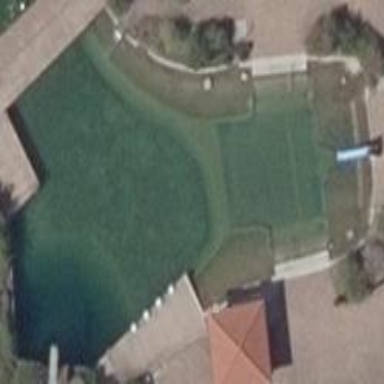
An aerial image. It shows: Swimming pool area designated for leisure and sports activities.